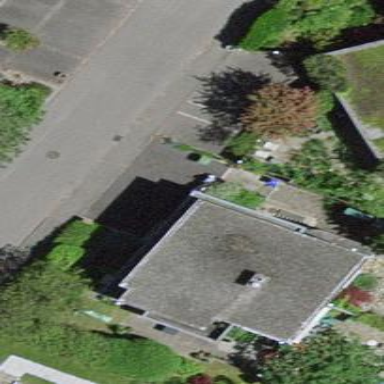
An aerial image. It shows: Simple house.